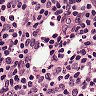
Metastatic tissue present: no